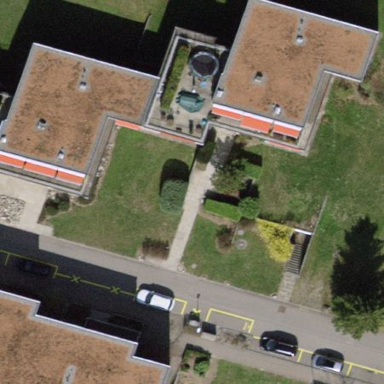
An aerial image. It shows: Plum-colored apartment building with grey roof.